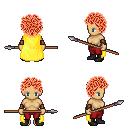
a pixel art fantasy rpg character, female body template, human, tanned skin, yellow cape, red pants, red curly afro hairstyle, leather bracers, black shoes, spear, four views (front, back, left, right), 2x2 character sprite sheet, small pixel art, hard edges, no anti-aliasing